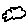
Label: cloud